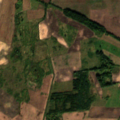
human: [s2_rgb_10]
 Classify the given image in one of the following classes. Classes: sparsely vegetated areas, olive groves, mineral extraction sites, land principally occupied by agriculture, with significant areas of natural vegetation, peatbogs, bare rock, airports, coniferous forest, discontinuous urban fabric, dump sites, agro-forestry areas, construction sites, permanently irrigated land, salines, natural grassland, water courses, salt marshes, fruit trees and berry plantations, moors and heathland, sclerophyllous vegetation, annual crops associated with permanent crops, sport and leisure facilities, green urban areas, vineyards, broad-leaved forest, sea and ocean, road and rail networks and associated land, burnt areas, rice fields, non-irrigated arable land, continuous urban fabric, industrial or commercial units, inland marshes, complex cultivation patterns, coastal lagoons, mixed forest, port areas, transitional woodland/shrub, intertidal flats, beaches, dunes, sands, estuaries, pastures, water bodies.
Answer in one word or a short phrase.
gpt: non-irrigated arable land, land principally occupied by agriculture, with significant areas of natural vegetation